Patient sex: F
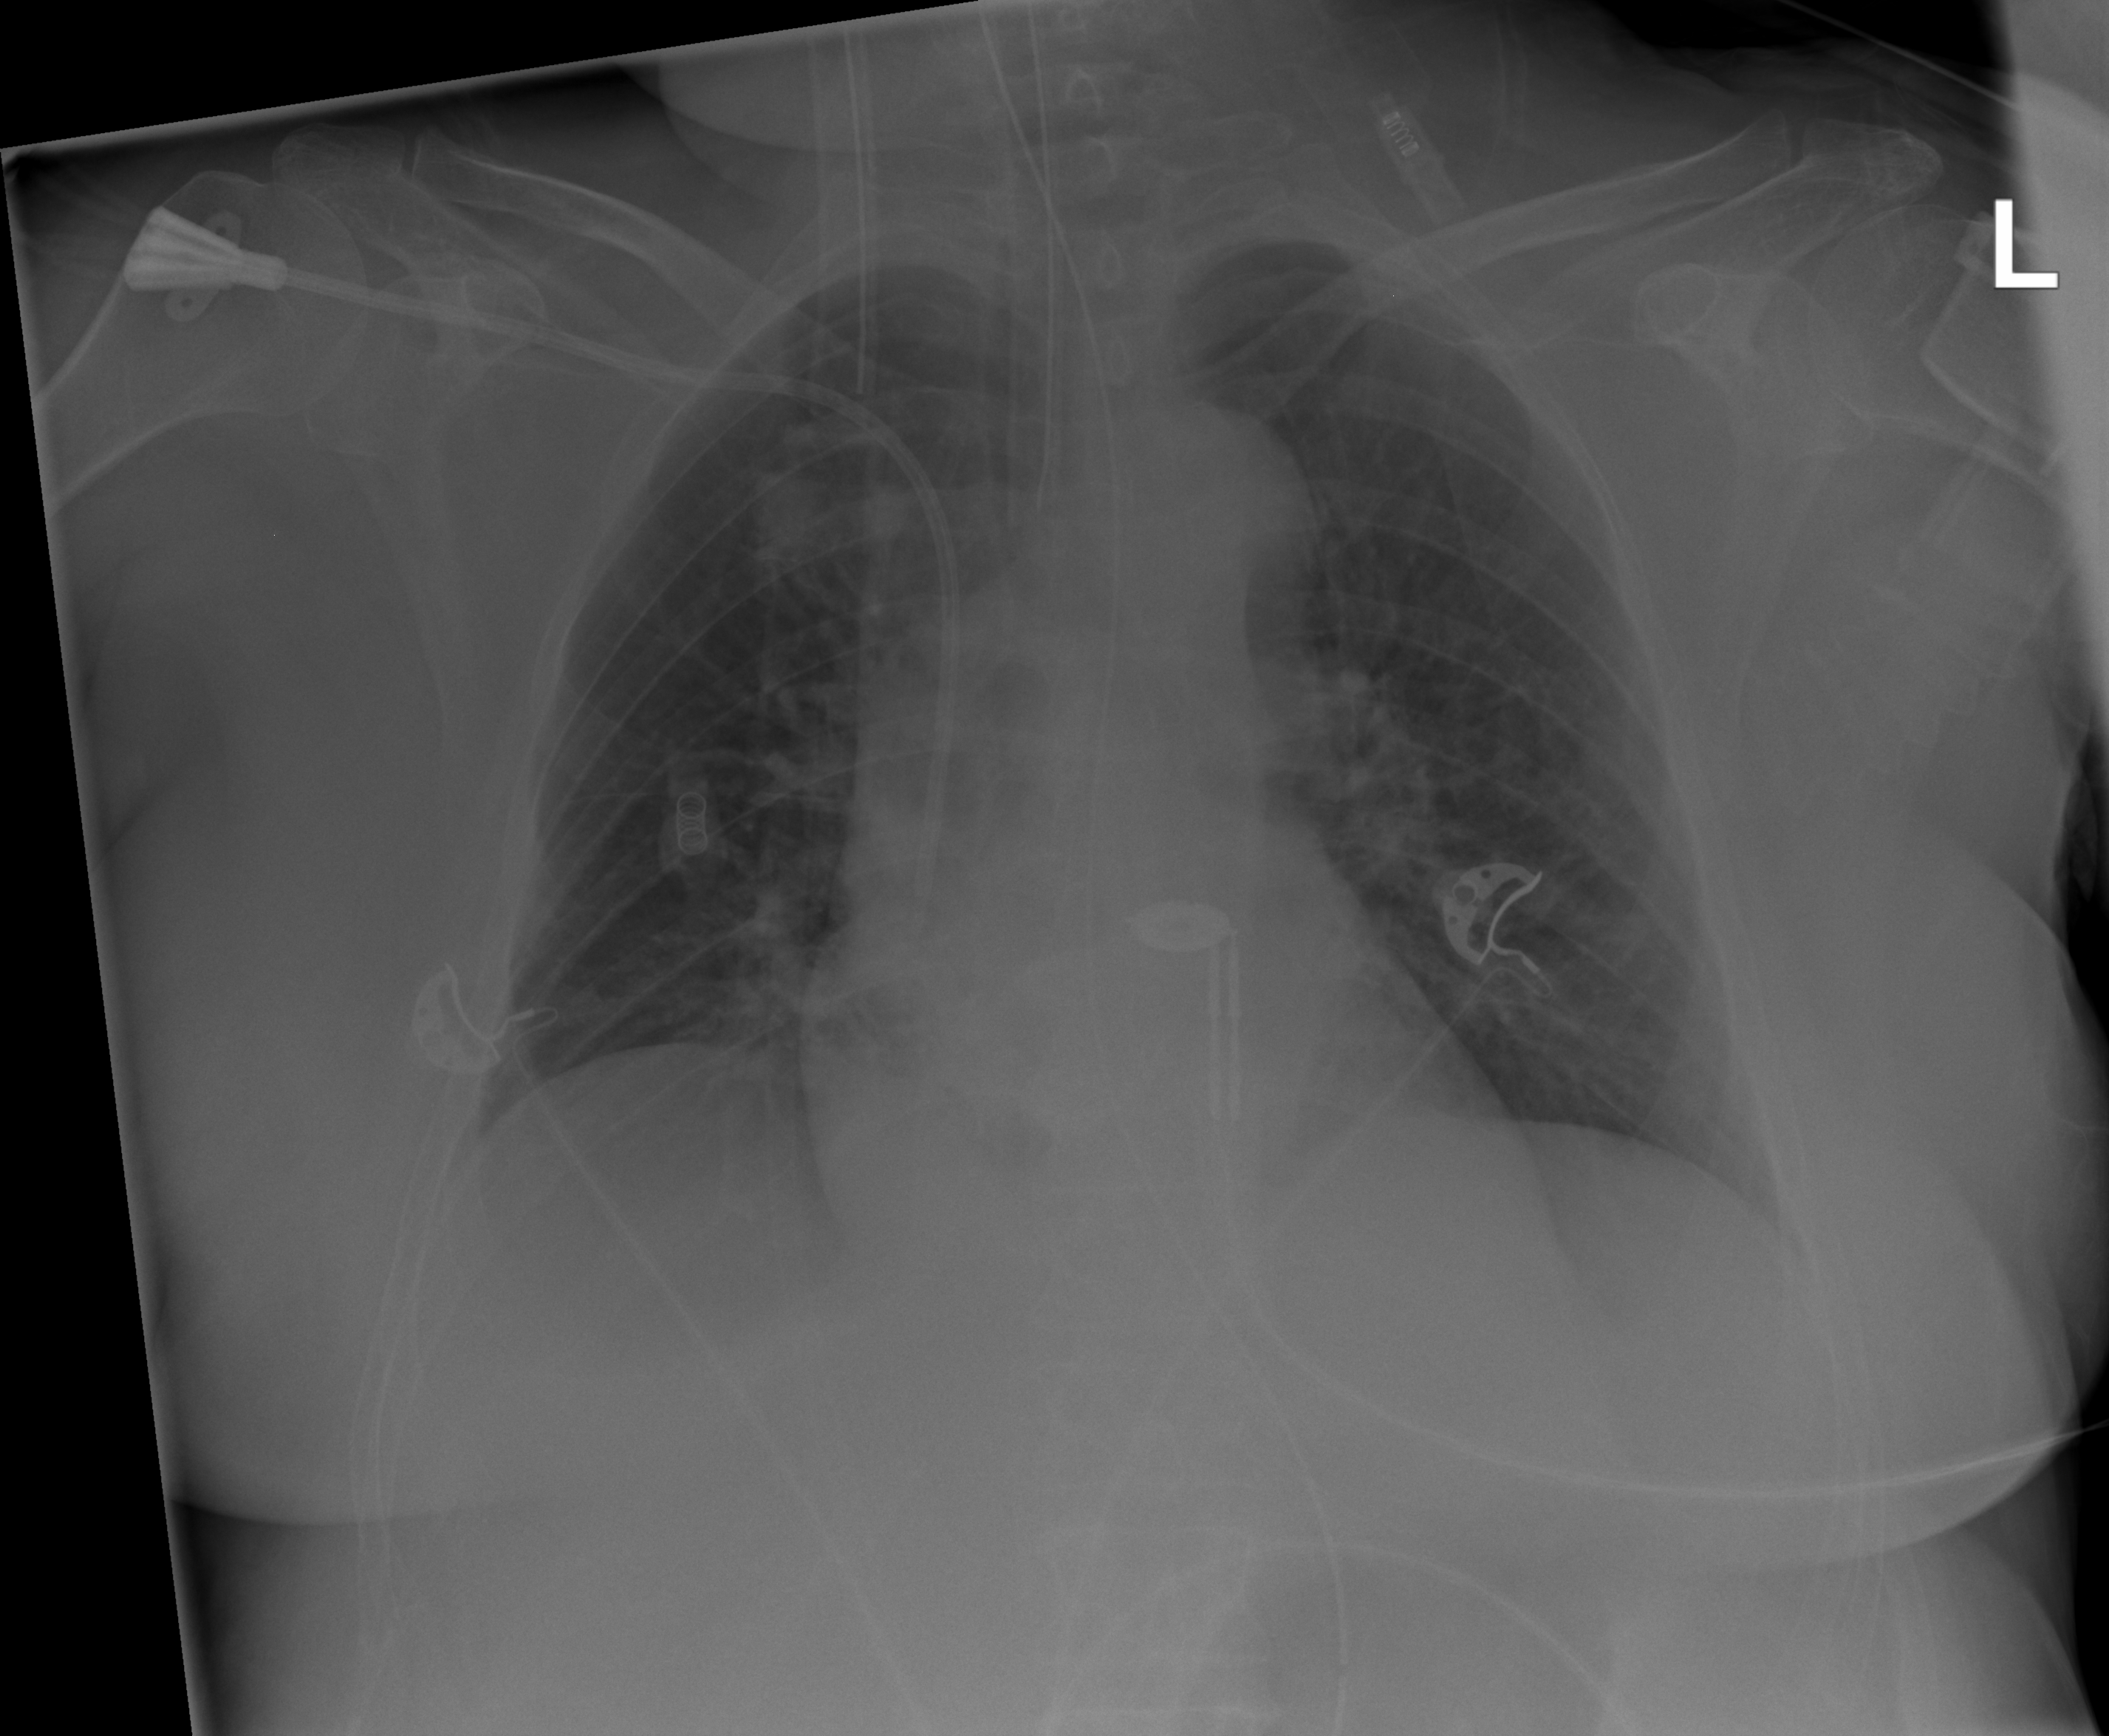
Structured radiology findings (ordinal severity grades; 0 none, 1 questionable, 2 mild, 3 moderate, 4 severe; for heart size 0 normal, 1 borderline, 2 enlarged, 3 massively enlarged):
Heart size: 0
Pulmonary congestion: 1
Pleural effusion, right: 0
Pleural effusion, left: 0
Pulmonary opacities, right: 2
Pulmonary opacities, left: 2
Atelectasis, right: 2
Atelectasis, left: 0